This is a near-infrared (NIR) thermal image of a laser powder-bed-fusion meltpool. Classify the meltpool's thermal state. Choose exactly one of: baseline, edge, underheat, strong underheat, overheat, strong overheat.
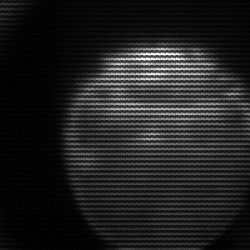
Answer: edge